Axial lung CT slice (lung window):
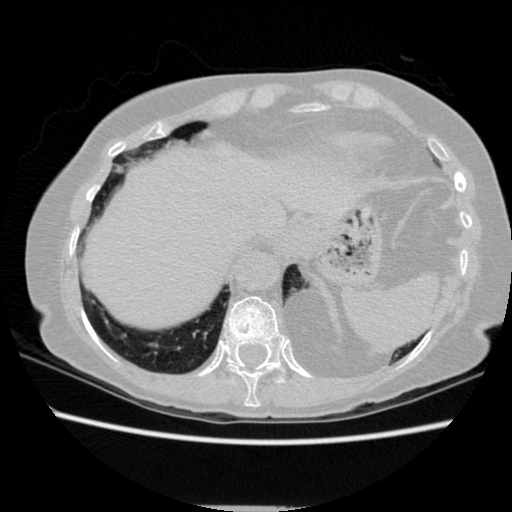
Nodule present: no